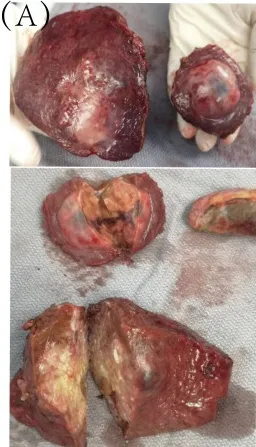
The gross examination of the surgical specimen, as well as histopathological analysis and immunohistochemical examination, the tumor in S5 comprises two distinct components: large-cell neuroendocrine carcinoma and hepatocellular carcinoma. The macroscopic specimen.
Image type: medical_photograph (other_medical_photograph)